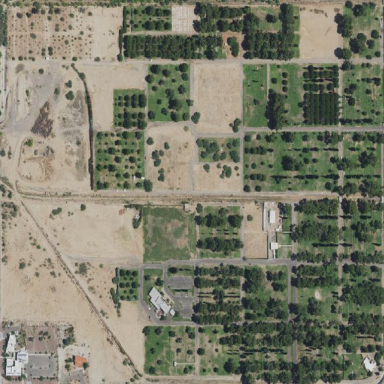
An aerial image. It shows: Grave yard.